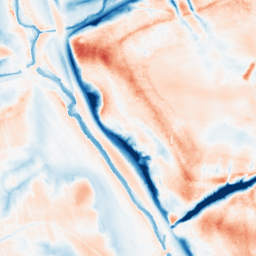
Category: classical
Decomposition family: gaussian
Decomposition parameters: sigma: 10
Upsampling method: quadratic
Upsampling parameters: scale: 4
Upsampling scale: 4